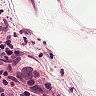
Metastatic tissue present: yes